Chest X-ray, PA view. Patient: 40 years old, sex M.
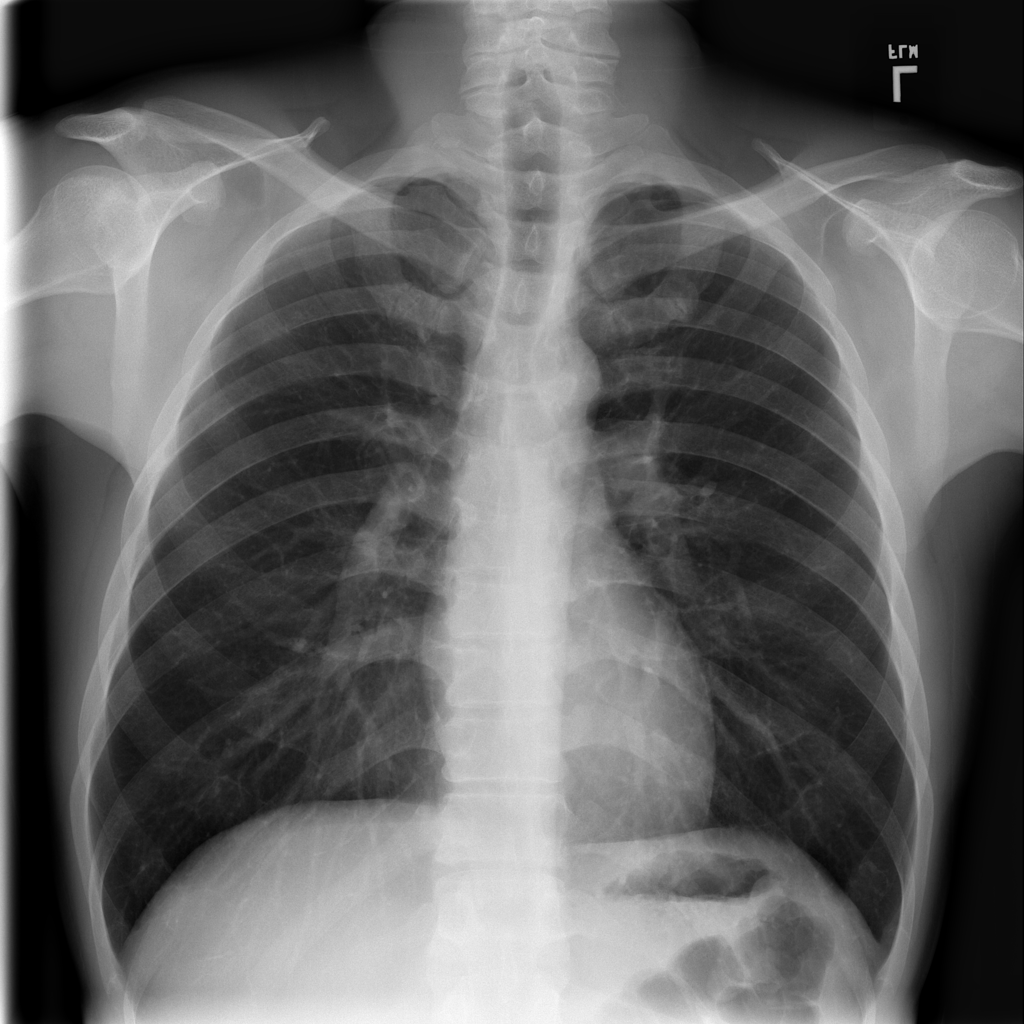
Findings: No Finding